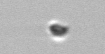
Label: nanoplankton_mix